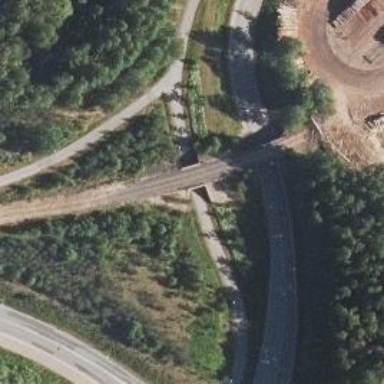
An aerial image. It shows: Disused railway bridge.